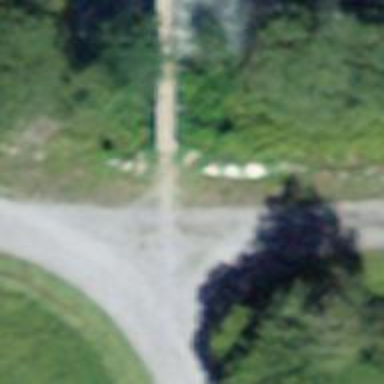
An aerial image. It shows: Path leading to bridge.